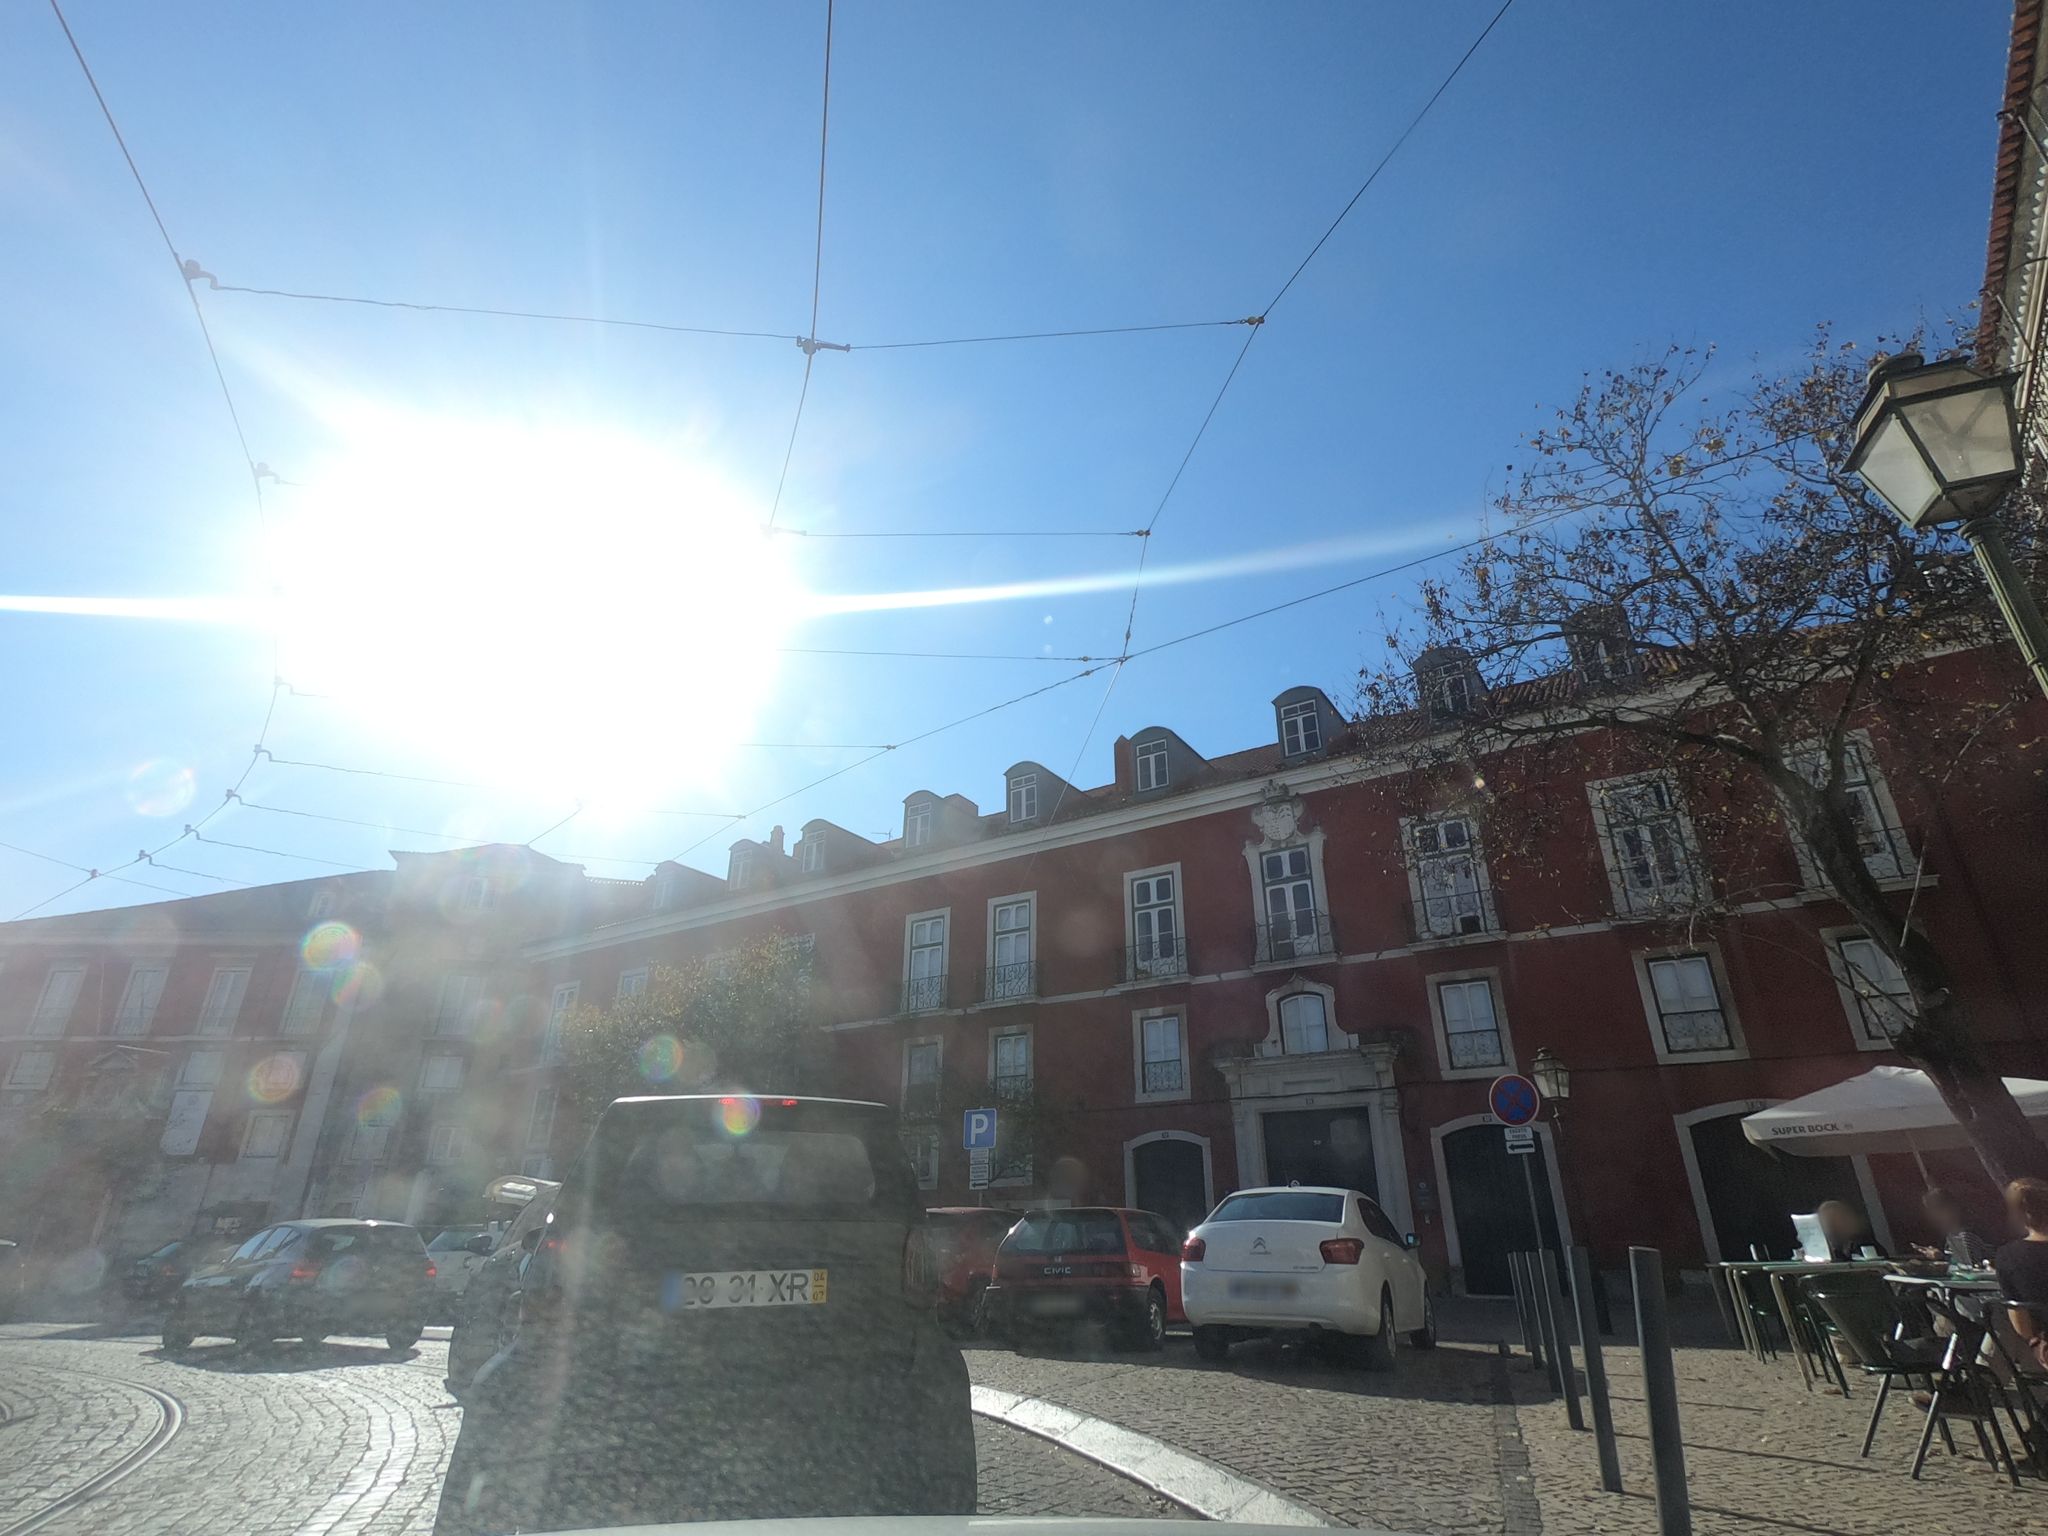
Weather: clear
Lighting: day
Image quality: good
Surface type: driving surface
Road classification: footway, steps, pedestrian, residential
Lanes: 2
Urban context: urban centre
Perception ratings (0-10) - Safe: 1.2, Lively: 4.46, Beautiful: 5.04, Boring: 8.03, Depressing: 5.31, Wealthy: 7.68